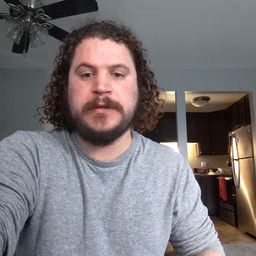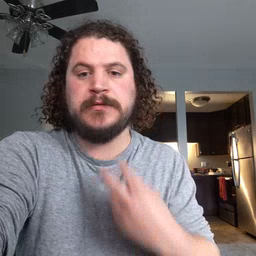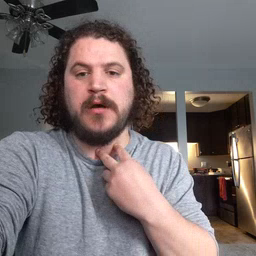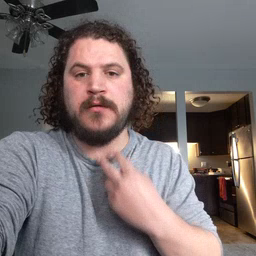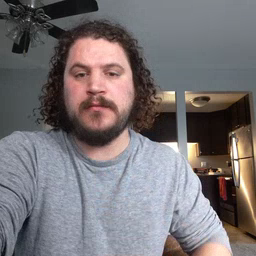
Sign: stuck